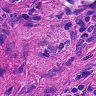
Metastatic tissue present: no